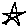
Label: star